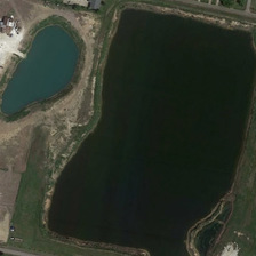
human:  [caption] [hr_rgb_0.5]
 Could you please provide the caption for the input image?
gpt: In the little blue pond

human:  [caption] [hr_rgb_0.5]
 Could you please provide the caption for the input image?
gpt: An almost rectangular black pond was next to a small blue pond.

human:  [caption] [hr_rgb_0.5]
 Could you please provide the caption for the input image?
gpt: an almost rectangular black pond is near a small blue pond.

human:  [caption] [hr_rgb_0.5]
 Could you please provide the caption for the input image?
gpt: Almost rectangular black ponds are next to a blue pond.

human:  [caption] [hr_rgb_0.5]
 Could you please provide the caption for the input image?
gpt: A nearly rectangular black lagoon is next to a small blue lagoon.